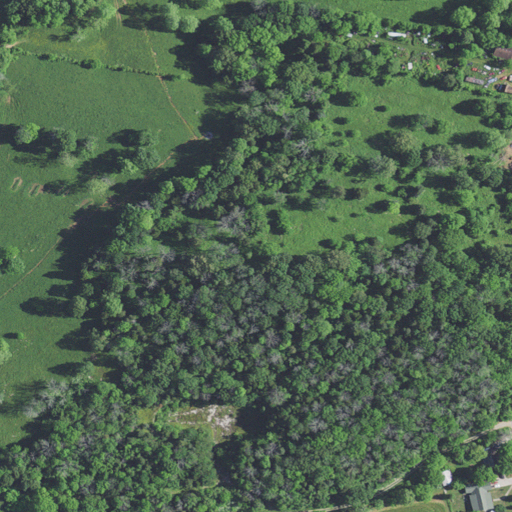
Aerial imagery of mountain in Kentucky named Smith Knob containing deciduous forest, mixed forest, pasture, open development, low intensity development, and medium intensity development